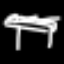
Label: bed